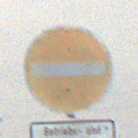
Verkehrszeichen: VerbotDerEinfahrt
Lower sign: BesondereFahrzeugeUndTransportgueter9
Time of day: MorningAfternoon
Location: Outdoor (Nature)
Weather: Overcast
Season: Winter
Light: Natural